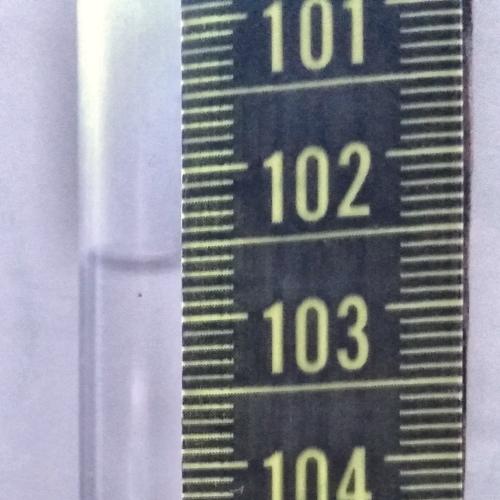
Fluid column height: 102.7 cm